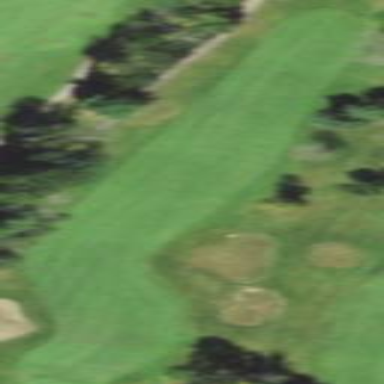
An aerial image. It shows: Grassy area designated as golf fairway.